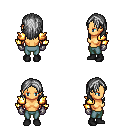
a pixel art fantasy rpg character, female body template, human, tanned skin, gold arm armor, teal pants, gray long hairstyle, metal gloves, black shoes, four views (front, back, left, right), 2x2 character sprite sheet, small pixel art, hard edges, no anti-aliasing